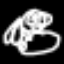
Label: frog